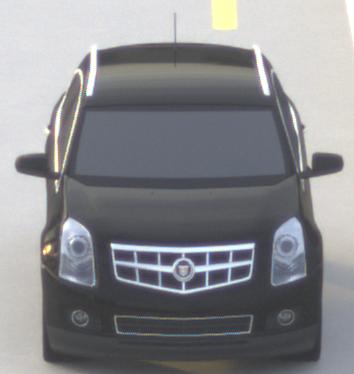
Make: Cadillac
Model: SRX 3.0 V6
Detailed model: SRX (II)
Model produced from: 2010/12
Model produced until: 2012/01
Doors: 5
Color: black
Road condition: dry road
Daytime: sunrise or sunset
Contrast: low contrast